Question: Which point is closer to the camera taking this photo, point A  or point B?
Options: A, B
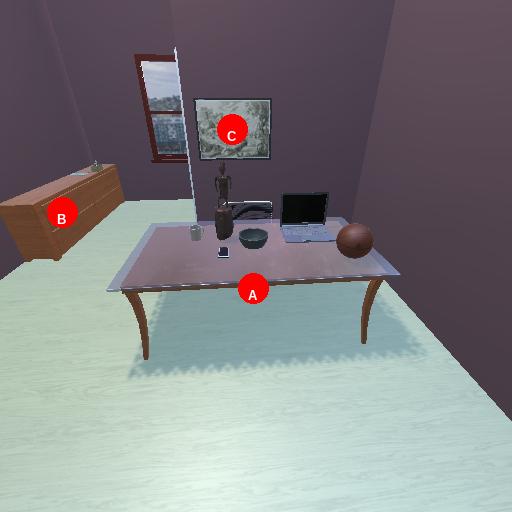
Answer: A